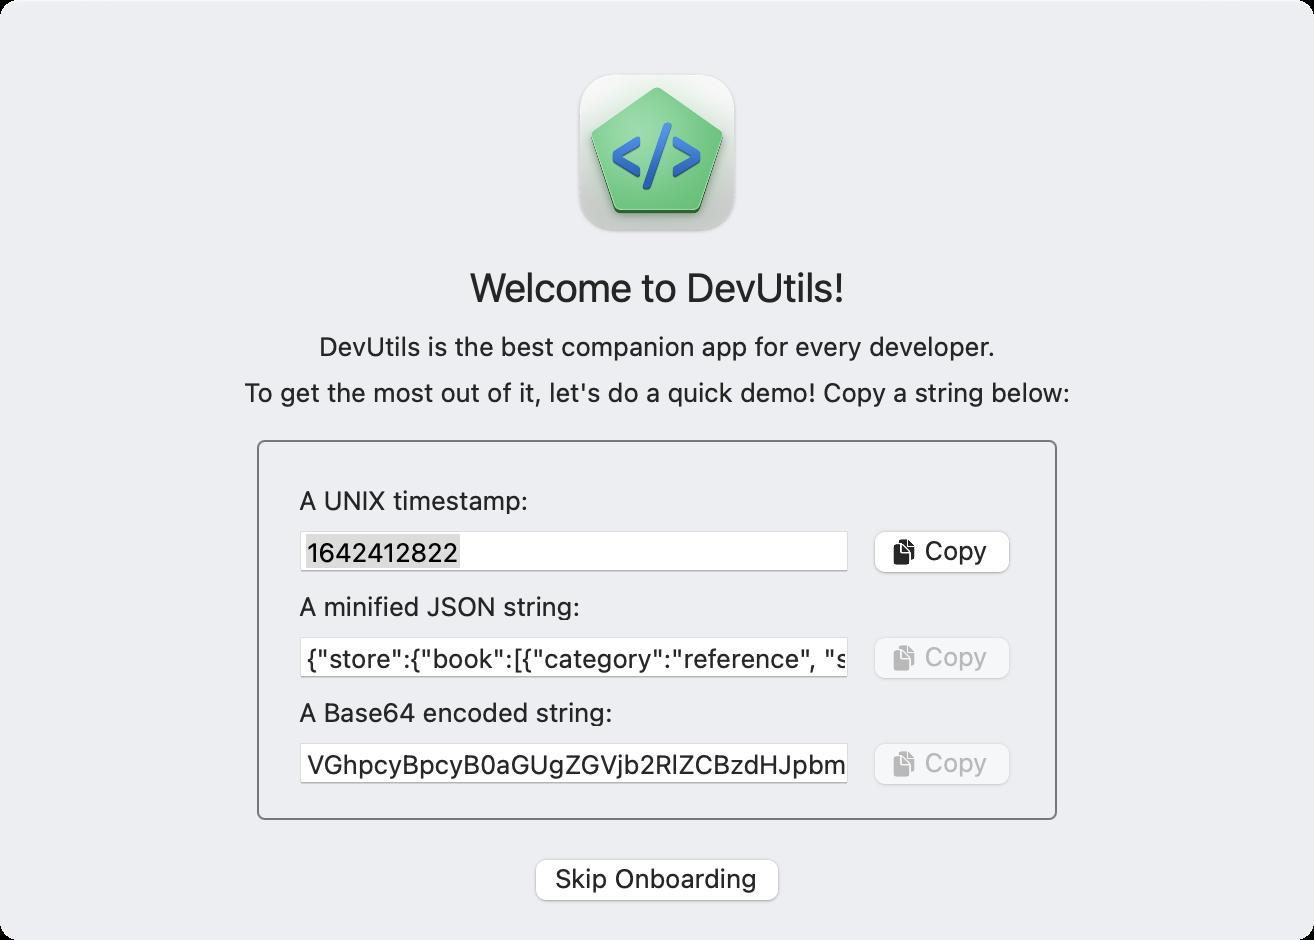
Accessibility tree:
{"name": "Welcome!", "role": "AXWindow", "description": null, "role_description": "standard window", "value": null, "position": "427.00;177.00", "size": "657;470", "children": [{"name": null, "role": "AXStaticText", "description": null, "role_description": "text", "value": "Welcome to DevUtils!", "position": "232.50;132.00", "size": "192;24", "children": []}, {"name": null, "role": "AXGroup", "description": null, "role_description": "group", "value": null, "position": "128.50;220.00", "size": "400;190", "children": [{"name": null, "role": "AXStaticText", "description": null, "role_description": "text", "value": "1642412822", "position": "149.50;265.00", "size": "275;21", "children": []}, {"name": "Copy", "role": "AXButton", "description": null, "role_description": "button", "value": null, "position": "430.50;261.00", "size": "81;32", "children": []}, {"name": null, "role": "AXStaticText", "description": null, "role_description": "text", "value": "A UNIX timestamp:", "position": "147.50;241.00", "size": "119;16", "children": []}, {"name": null, "role": "AXStaticText", "description": null, "role_description": "text", "value": "{\"store\":{\"book\":[{\"category\":\"reference\", \"sold\": false,\"author\":\"Nigel Rees\",\"title\":\"Sayings of the Century\",\"price\":8.95},{\"category\":\"fiction\",\"author\":\"Evelyn Waugh\",\"title\":\"Sword of Honour\",\"price\":12.99},{\"category\":\"fiction\",\"author\":\"J. R. R. Tolkien\",\"title\":\"The Lord of the Rings\",\"act\": null, \"isbn\":\"0-395-19395-8\",\"price\":22.99}],\"bicycle\":{\"color\":\"red\",\"price\":19.95}}}", "position": "149.50;318.00", "size": "275;21", "children": []}, {"name": "Copy", "role": "AXButton", "description": null, "role_description": "button", "value": null, "position": "430.50;314.00", "size": "81;32", "children": []}, {"name": null, "role": "AXStaticText", "description": null, "role_description": "text", "value": "A minified JSON string:", "position": "147.50;294.00", "size": "145;16", "children": []}, {"name": null, "role": "AXStaticText", "description": null, "role_description": "text", "value": "VGhpcyBpcyB0aGUgZGVjb2RlZCBzdHJpbmch", "position": "149.50;371.00", "size": "275;21", "children": []}, {"name": "Copy", "role": "AXButton", "description": null, "role_description": "button", "value": null, "position": "430.50;367.00", "size": "81;32", "children": []}, {"name": null, "role": "AXStaticText", "description": null, "role_description": "text", "value": "A Base64 encoded string:", "position": "147.50;347.00", "size": "161;16", "children": []}]}, {"name": null, "role": "AXStaticText", "description": null, "role_description": "text", "value": "DevUtils is the best companion app for every developer.", "position": "157.50;164.00", "size": "342;17", "children": []}, {"name": null, "role": "AXStaticText", "description": null, "role_description": "text", "value": "To get the most out of it, let's do a quick demo! Copy a string below:", "position": "120.00;187.00", "size": "418;17", "children": []}, {"name": null, "role": "AXImage", "description": "icon", "role_description": "image", "value": null, "position": "280.50;28.00", "size": "96;96", "children": []}, {"name": "Skip_Onboarding", "role": "AXButton", "description": null, "role_description": "button", "value": null, "position": "261.00;425.00", "size": "135;32", "children": []}]}